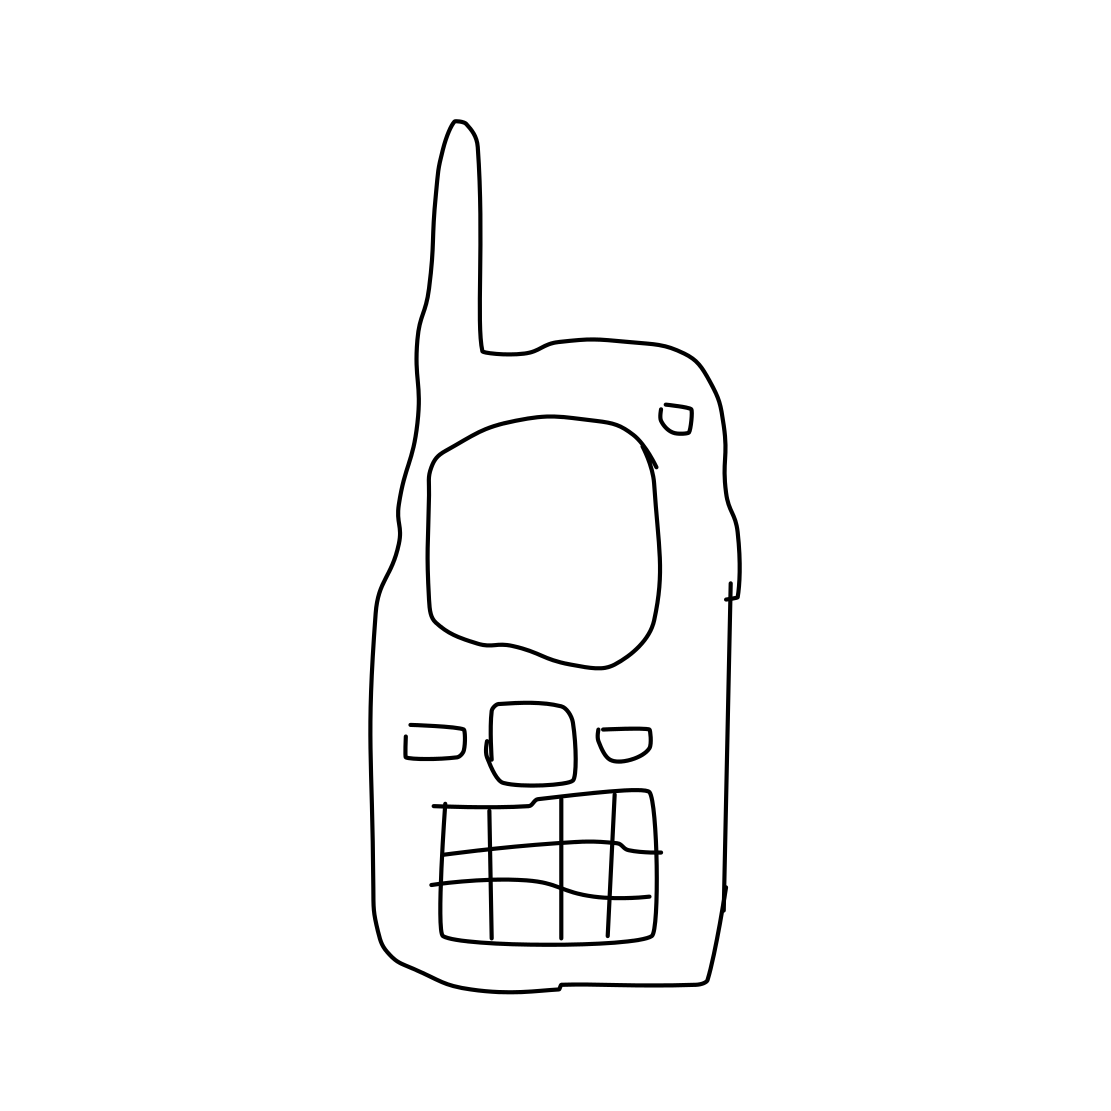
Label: cell phone